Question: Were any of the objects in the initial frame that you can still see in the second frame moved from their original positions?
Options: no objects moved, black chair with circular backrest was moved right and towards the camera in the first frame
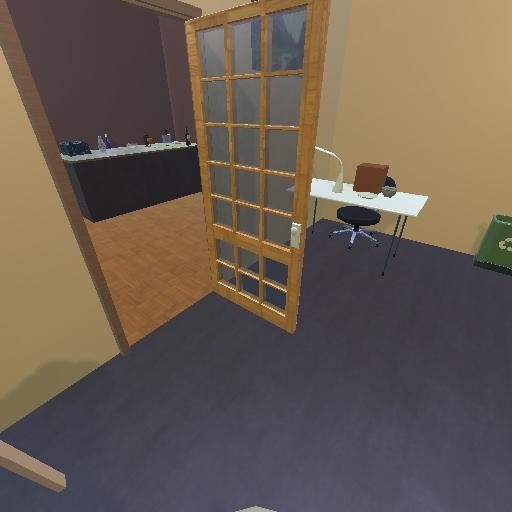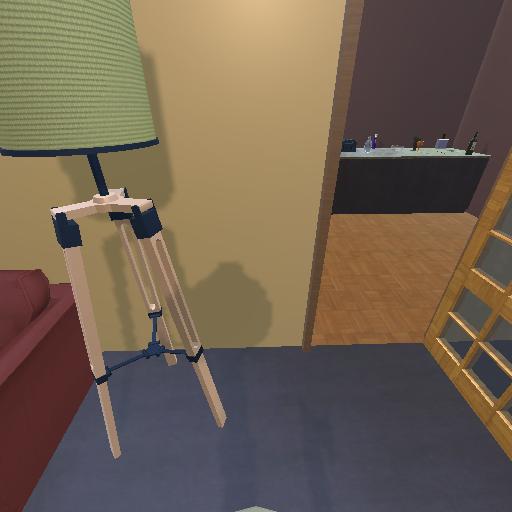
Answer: no objects moved